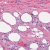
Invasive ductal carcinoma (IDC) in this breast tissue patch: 0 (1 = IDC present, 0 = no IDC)